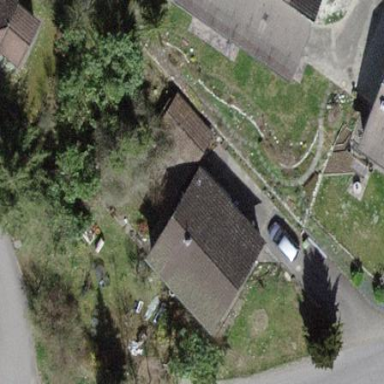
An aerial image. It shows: Simple house.